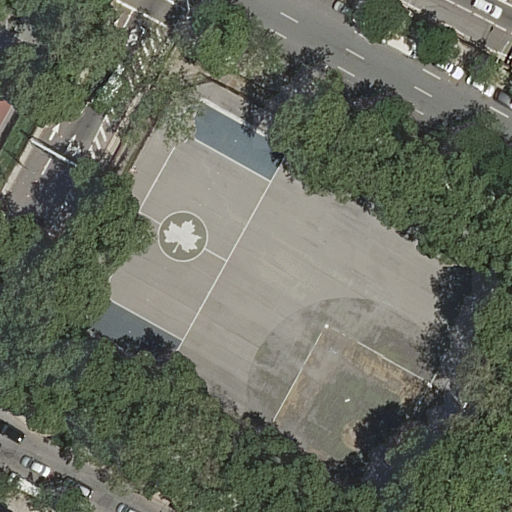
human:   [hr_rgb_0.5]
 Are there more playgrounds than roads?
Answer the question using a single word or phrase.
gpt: no

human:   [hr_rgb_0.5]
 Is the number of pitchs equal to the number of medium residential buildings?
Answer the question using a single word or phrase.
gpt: no

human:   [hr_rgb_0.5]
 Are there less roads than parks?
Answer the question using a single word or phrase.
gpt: no

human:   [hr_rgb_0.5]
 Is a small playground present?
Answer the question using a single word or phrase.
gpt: no

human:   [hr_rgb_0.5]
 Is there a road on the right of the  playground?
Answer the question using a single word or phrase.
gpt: no

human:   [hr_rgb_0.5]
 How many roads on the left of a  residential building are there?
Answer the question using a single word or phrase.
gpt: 0

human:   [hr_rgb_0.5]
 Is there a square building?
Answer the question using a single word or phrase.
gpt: no

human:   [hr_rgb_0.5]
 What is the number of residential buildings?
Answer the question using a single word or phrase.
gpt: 0

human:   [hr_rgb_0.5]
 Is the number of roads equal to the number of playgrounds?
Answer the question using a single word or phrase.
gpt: no

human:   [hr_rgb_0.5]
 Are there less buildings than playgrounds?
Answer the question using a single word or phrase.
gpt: yes

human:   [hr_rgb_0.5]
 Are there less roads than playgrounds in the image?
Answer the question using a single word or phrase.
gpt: no

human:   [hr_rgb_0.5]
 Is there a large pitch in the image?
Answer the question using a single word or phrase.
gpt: yes

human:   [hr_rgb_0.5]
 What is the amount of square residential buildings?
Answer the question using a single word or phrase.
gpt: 0

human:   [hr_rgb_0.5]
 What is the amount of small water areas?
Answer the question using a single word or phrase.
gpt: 0

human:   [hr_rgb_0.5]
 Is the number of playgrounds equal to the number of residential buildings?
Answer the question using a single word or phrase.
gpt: no

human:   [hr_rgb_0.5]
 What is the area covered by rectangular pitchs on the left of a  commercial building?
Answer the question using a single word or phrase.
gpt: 0m2

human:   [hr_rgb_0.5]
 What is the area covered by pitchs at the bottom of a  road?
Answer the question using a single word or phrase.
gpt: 4608m2

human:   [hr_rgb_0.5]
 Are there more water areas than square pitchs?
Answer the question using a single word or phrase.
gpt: no

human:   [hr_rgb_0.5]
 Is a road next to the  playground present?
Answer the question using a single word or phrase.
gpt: yes

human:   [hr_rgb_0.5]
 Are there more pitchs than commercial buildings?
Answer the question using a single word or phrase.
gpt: yes

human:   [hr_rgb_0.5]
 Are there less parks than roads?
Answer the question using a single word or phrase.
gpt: yes

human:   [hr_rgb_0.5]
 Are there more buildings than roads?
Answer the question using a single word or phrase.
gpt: no

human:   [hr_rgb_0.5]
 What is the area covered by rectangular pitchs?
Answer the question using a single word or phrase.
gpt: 4608m2

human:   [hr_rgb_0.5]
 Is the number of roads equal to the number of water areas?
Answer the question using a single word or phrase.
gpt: no

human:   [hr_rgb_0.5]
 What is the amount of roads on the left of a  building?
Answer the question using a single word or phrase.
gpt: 0

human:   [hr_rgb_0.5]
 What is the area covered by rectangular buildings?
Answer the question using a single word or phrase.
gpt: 0m2

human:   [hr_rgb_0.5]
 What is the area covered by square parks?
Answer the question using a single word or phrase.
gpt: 0m2

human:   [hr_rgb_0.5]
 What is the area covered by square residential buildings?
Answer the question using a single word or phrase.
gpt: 0m2

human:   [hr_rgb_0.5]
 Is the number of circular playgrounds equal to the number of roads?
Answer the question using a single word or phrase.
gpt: no

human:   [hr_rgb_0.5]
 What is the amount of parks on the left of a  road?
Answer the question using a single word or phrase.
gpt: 0

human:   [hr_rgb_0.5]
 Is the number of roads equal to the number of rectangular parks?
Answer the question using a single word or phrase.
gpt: no

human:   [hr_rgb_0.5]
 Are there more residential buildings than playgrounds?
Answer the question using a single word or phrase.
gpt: no

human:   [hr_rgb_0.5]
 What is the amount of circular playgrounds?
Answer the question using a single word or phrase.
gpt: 0

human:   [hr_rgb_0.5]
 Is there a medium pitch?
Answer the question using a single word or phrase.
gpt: no

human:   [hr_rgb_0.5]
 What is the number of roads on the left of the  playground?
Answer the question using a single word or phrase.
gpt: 7

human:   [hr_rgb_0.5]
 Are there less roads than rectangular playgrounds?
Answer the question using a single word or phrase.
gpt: no